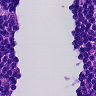
Metastatic tissue present: no